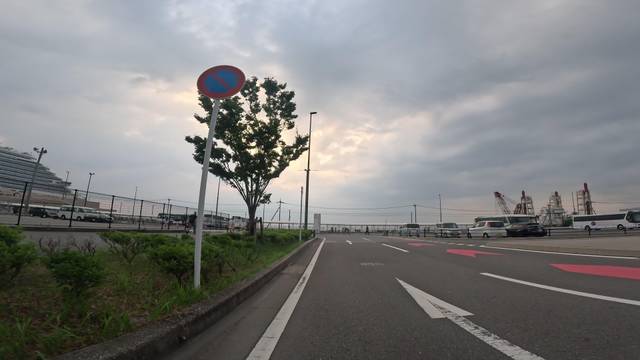
Region: Japan
Coordinates: 33.611, 130.398